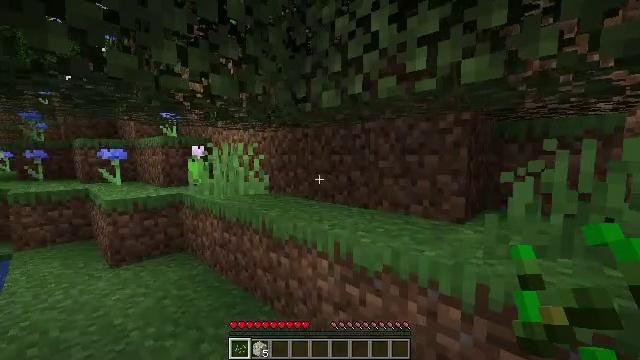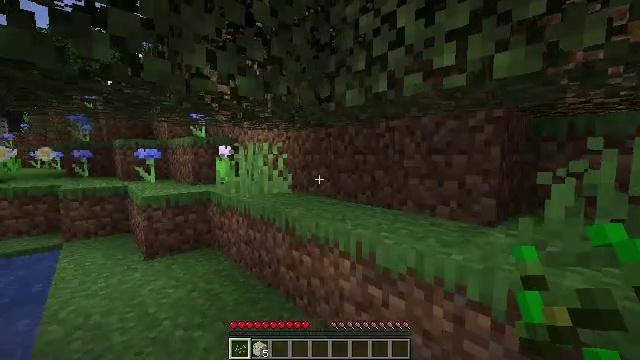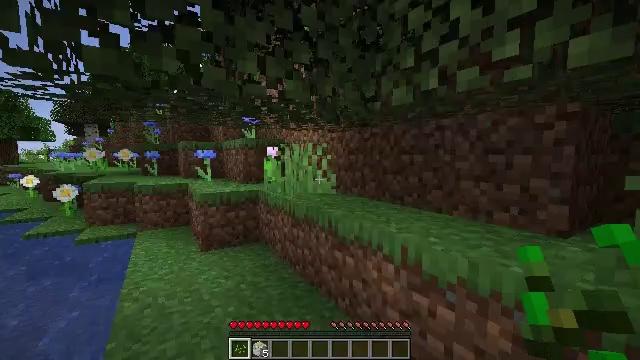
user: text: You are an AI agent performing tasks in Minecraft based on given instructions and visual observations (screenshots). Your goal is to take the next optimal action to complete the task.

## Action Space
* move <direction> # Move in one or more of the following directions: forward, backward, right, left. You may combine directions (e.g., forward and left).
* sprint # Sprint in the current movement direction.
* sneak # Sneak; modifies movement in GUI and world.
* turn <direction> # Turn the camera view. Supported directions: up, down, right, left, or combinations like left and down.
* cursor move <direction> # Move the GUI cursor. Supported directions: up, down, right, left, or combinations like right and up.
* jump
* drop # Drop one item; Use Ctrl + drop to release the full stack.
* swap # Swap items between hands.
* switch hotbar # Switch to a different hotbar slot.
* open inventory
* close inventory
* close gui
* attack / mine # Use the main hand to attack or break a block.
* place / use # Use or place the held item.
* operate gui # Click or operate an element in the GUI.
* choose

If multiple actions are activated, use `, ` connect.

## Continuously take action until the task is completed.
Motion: motion action
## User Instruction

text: Remove birch leaves from trees.
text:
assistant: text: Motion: turn left
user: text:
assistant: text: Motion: turn left
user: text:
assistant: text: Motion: no_op